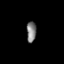
Tissue: lung
Cell type: Epithelial cells
Senescence score: 0.19
Nuclear area (px): 199
Mean DAPI intensity: 125.271